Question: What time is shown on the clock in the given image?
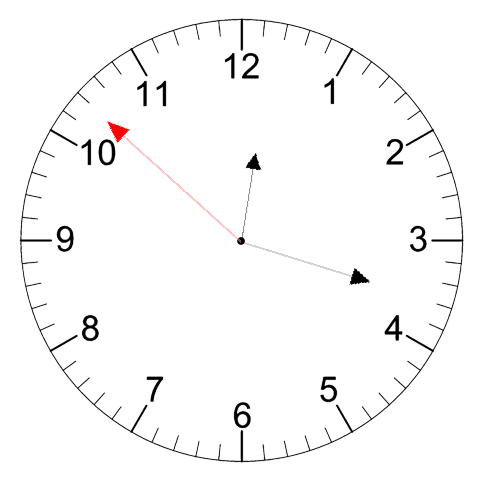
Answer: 12:17:52